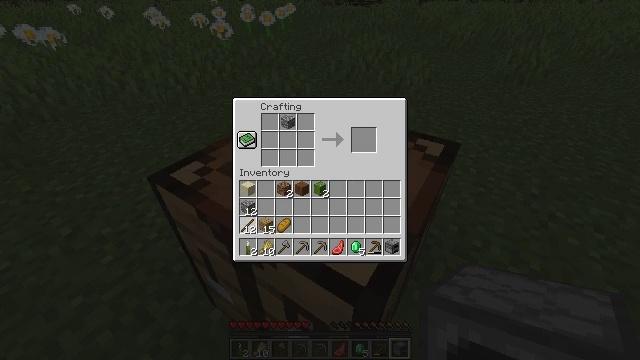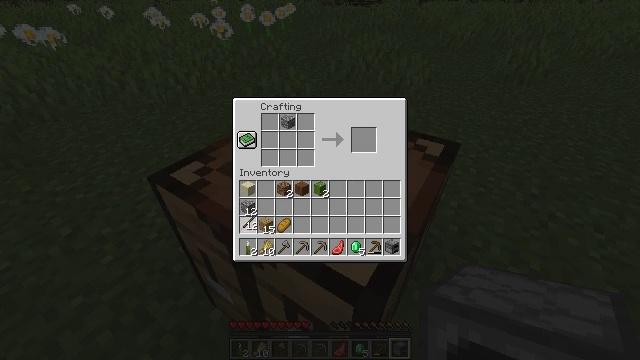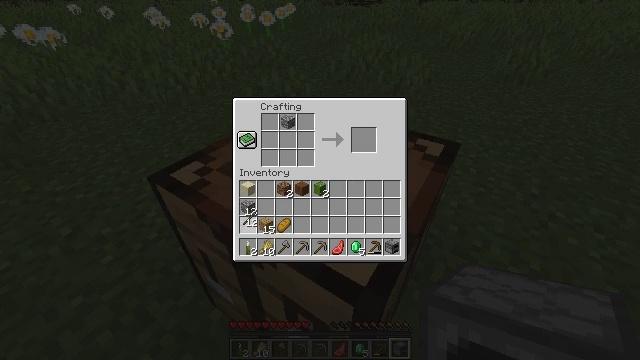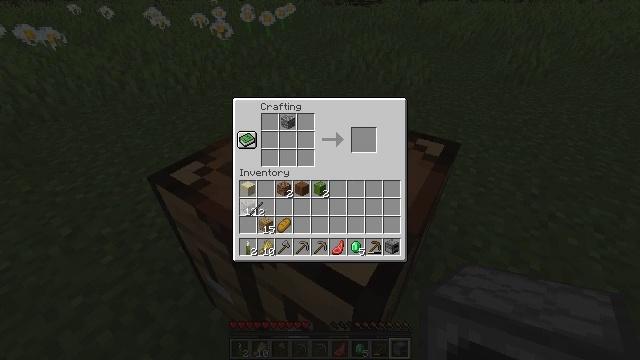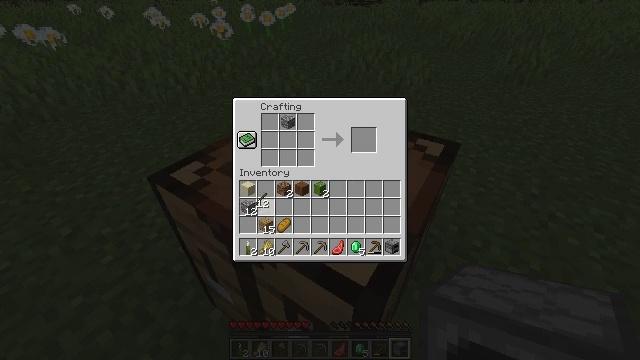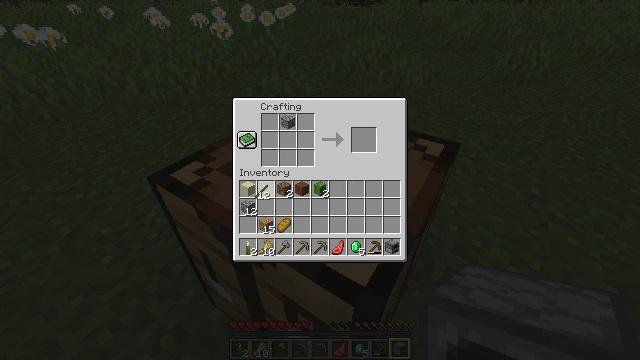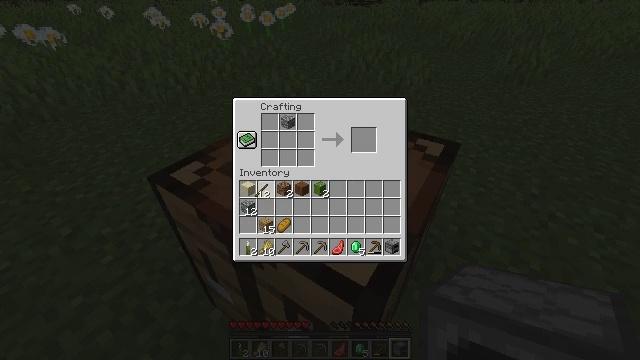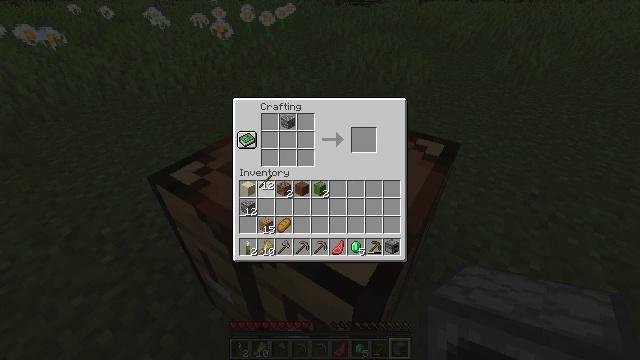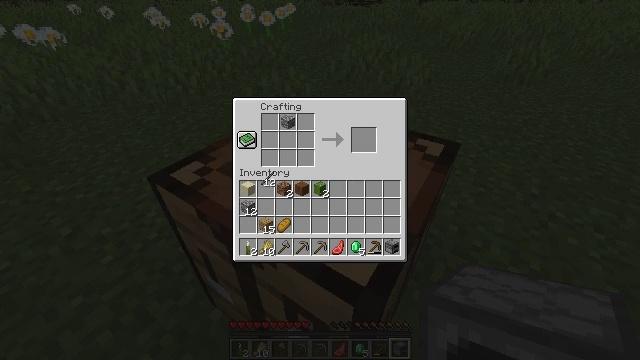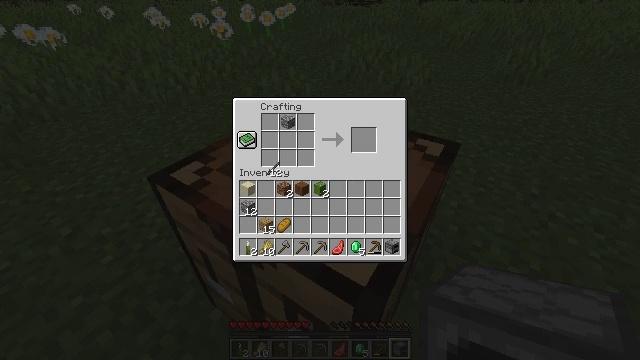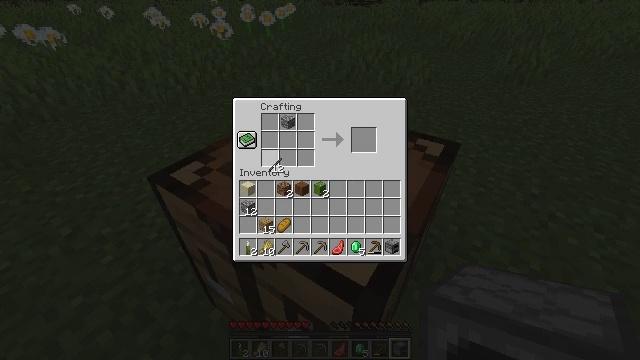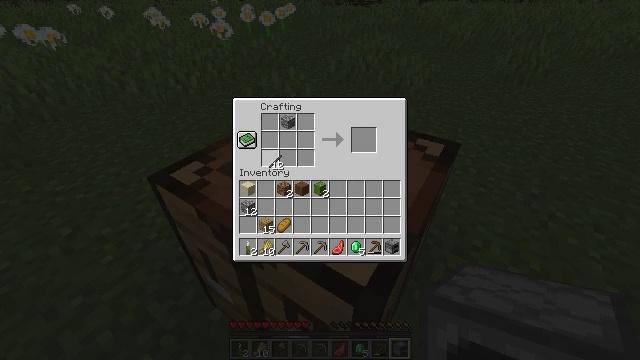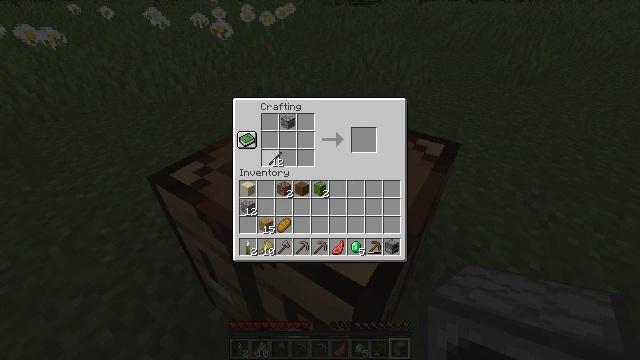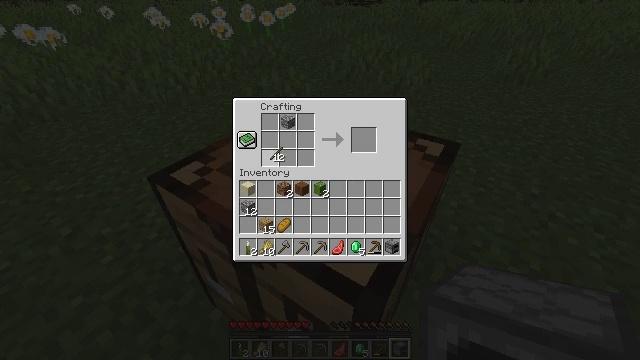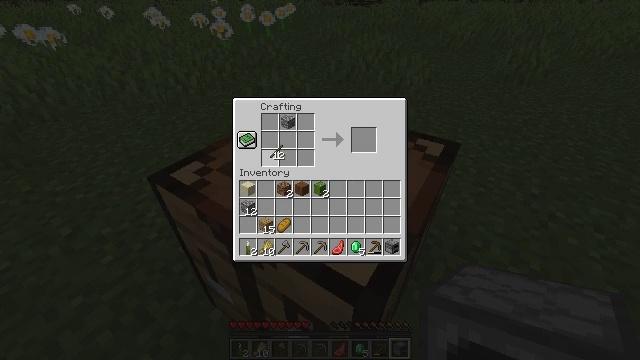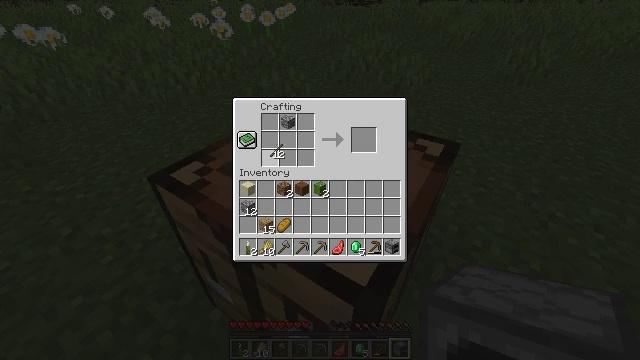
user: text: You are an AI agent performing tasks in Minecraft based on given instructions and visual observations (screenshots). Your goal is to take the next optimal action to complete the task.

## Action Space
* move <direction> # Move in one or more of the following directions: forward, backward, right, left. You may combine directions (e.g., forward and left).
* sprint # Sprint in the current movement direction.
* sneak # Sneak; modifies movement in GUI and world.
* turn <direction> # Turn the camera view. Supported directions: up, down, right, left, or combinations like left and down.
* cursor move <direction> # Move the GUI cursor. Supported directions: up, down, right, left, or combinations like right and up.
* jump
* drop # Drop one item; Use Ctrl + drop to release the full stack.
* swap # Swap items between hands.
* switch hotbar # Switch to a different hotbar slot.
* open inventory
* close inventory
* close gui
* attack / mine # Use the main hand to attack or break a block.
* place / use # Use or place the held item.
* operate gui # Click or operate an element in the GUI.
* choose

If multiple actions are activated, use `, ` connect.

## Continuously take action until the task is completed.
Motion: motion action
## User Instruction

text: Craft a stone shovel.
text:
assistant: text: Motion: no_op
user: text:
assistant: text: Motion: no_op
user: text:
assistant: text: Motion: cursor move right and up
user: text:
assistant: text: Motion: cursor move up
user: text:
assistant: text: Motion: cursor move up
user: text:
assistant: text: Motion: no_op
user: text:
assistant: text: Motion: cursor move up
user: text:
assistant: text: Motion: no_op
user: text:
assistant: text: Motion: cursor move up
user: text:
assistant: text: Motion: no_op
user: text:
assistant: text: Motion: no_op
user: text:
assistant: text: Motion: no_op
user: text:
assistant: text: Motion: no_op
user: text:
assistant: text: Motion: no_op
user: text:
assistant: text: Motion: no_op
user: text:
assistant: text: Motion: no_op
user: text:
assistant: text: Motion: no_op
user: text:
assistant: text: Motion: no_op
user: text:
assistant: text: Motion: no_op
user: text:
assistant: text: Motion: no_op
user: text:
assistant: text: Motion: no_op
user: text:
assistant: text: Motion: no_op
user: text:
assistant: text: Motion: no_op
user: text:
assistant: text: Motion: choose
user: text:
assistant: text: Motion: choose
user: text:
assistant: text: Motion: choose
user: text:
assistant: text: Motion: choose
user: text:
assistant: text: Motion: choose
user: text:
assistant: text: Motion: choose
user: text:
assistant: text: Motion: choose